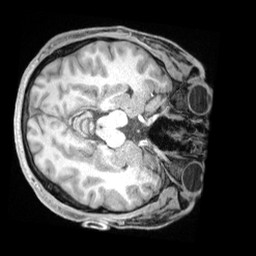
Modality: T1w
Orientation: axial
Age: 25
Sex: male
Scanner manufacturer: siemens
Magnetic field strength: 3 T
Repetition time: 1.68 s
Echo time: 0.00188 s